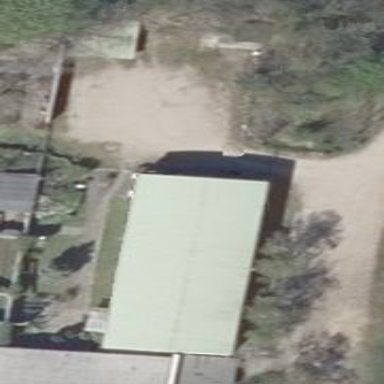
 specifically as club home for shooting sports."